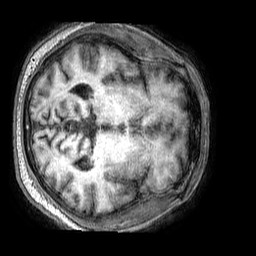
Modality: T1w
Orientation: axial
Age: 50
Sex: male
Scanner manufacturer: philips
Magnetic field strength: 3 T
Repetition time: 0.006791 s
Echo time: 0.003087 s